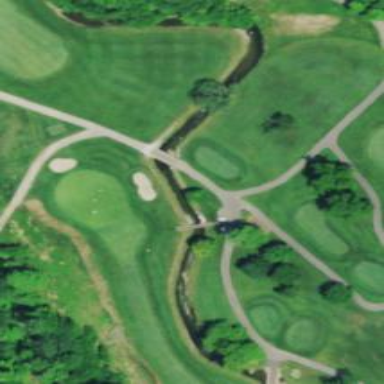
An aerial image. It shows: Service road on bridge for golf carts.